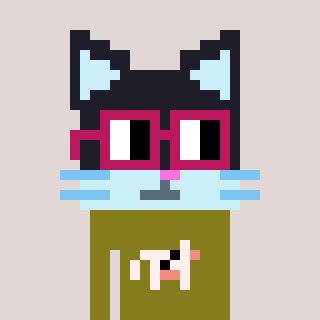
a pixel art character with square dark red glasses, a cat-shaped head and a gunk-colored body on a warm background